Aerial crown-view tile of a tropical tree (Barro Colorado Island, Panama), acquired 20240813:
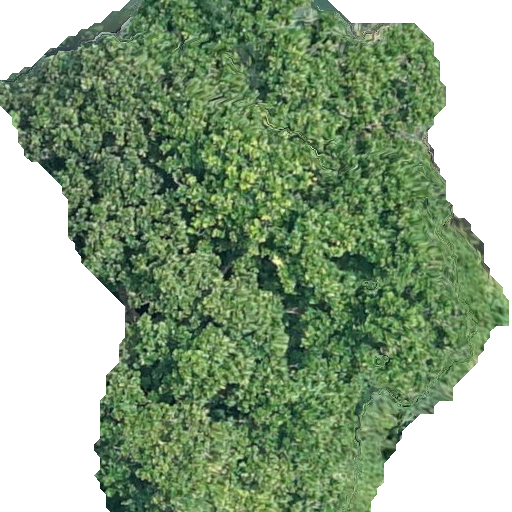
Species: Anacardium excelsum
GBIF accepted scientific name: Anacardium excelsum
Crown area: 301.998 m²